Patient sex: M
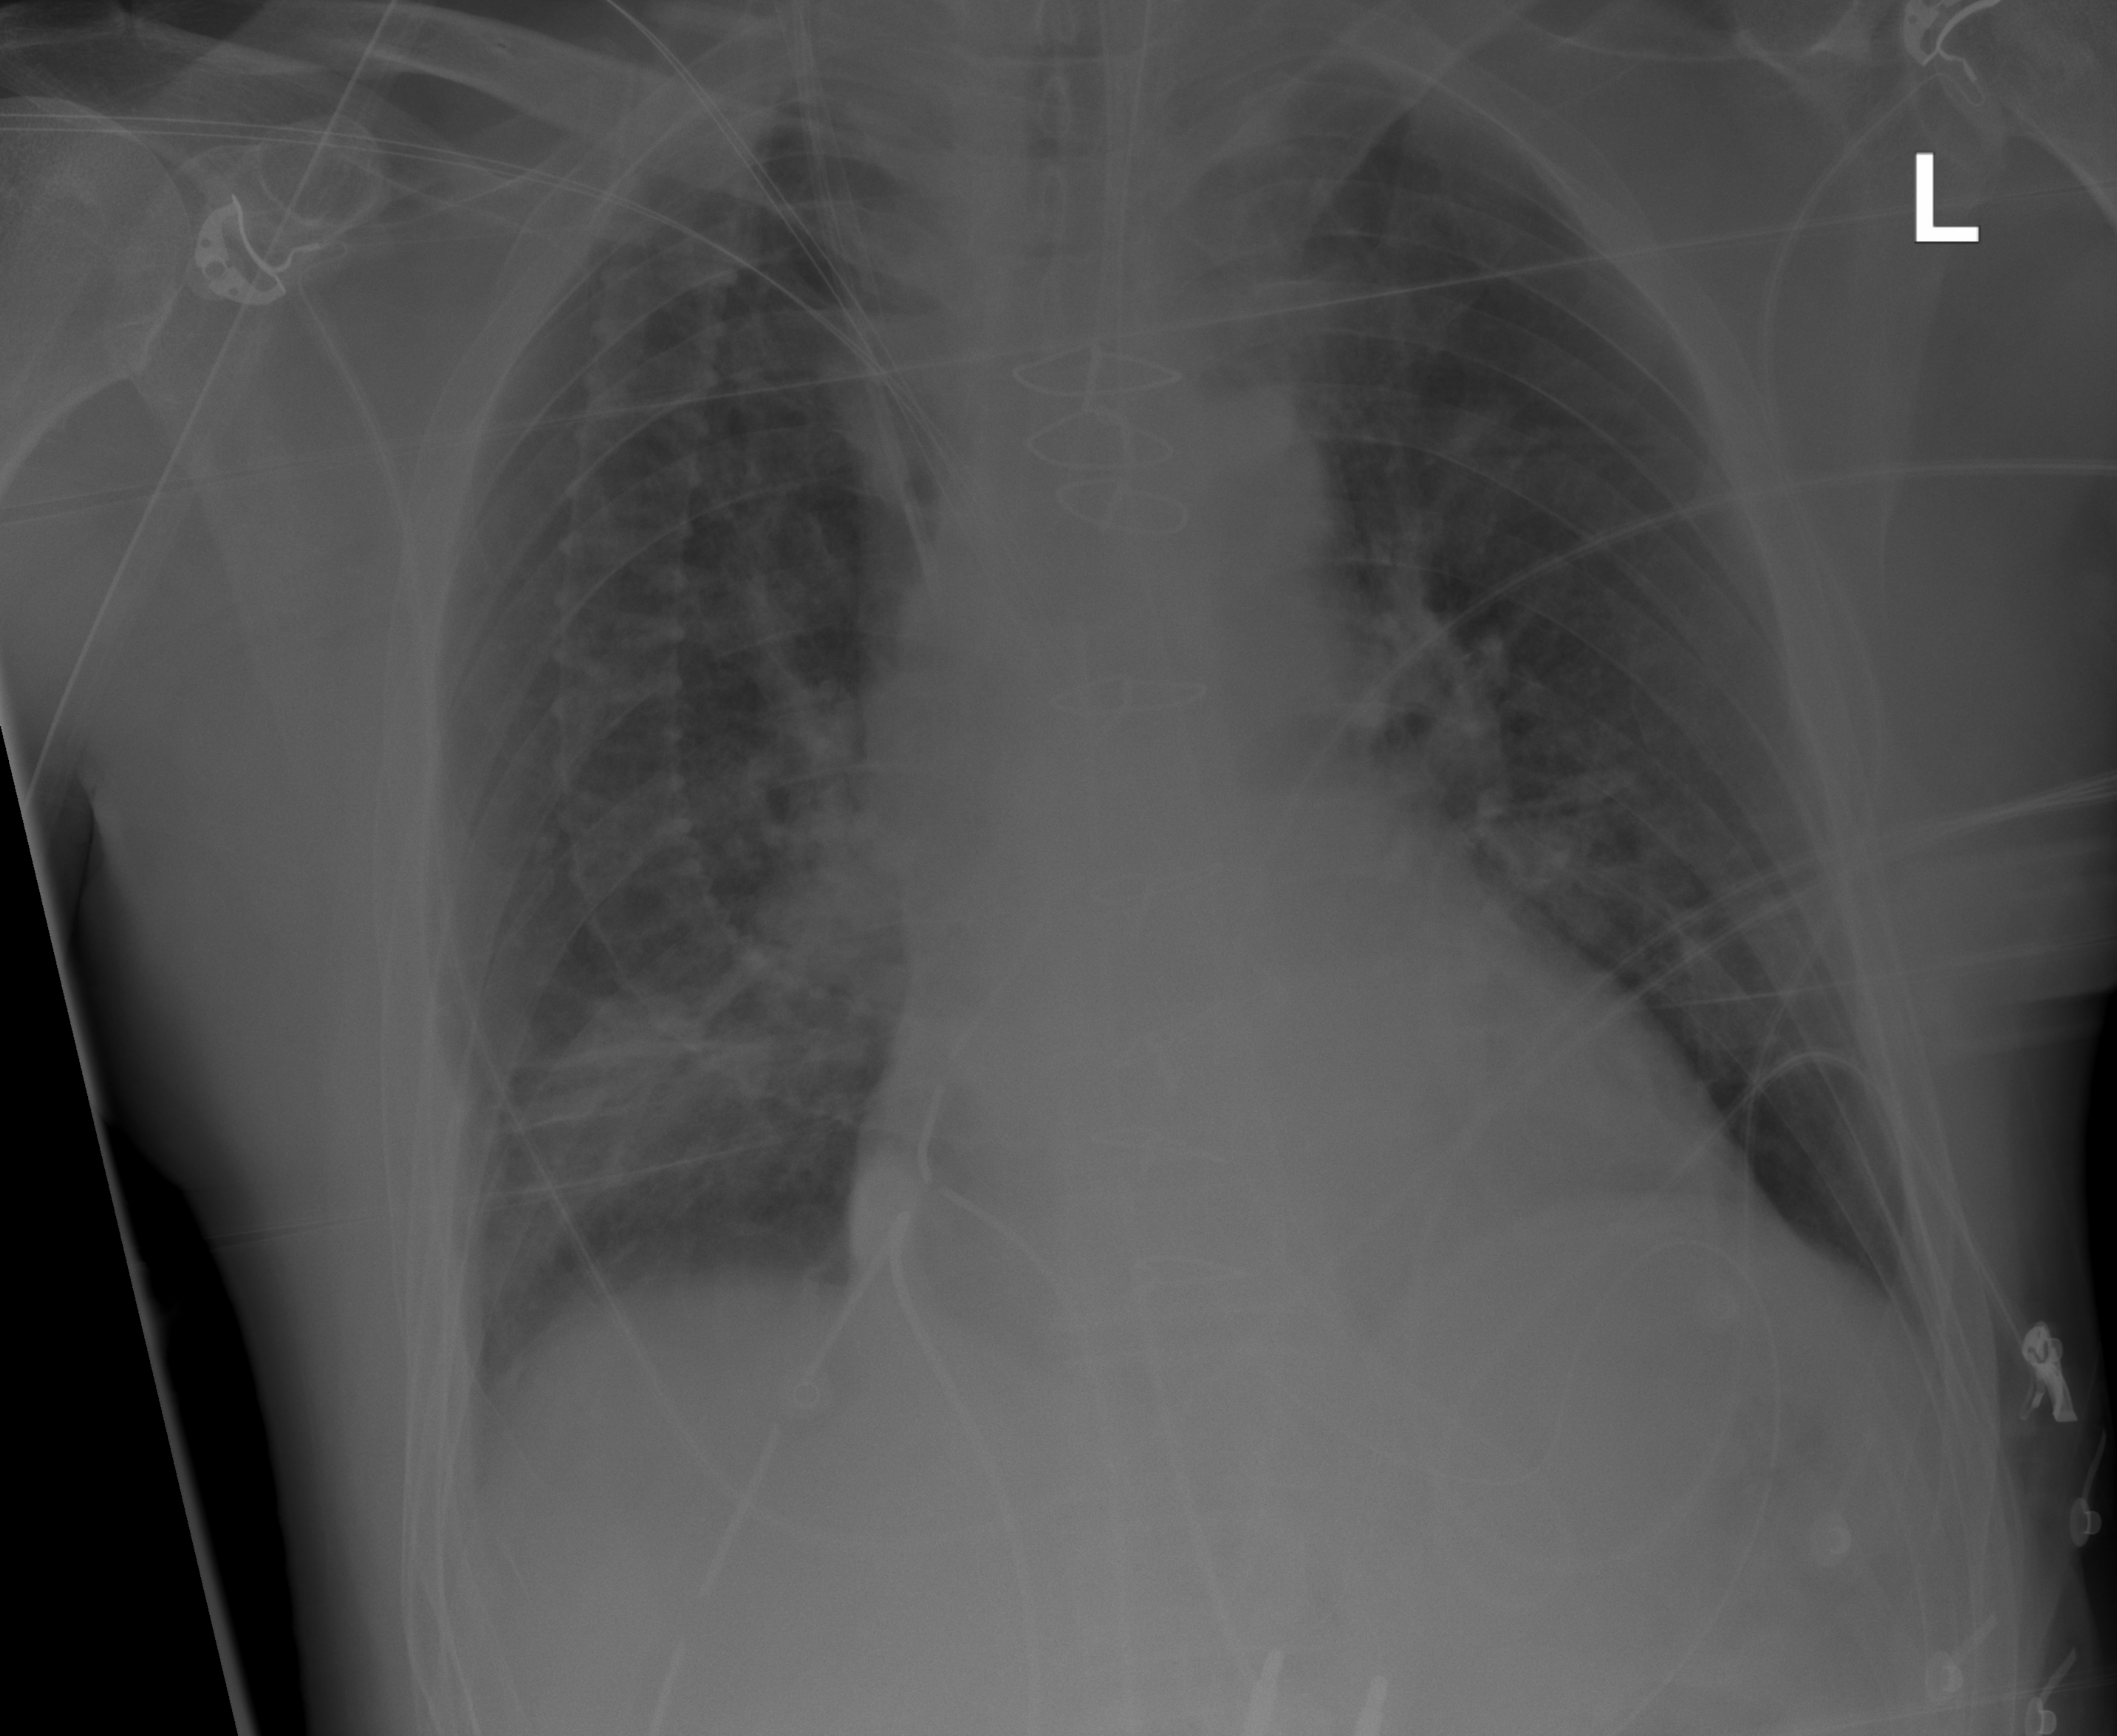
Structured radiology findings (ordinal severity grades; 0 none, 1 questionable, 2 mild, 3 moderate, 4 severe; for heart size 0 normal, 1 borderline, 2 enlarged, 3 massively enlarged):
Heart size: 2
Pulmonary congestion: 2
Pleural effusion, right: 1
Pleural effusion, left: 0
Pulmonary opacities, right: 0
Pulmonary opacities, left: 0
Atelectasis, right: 2
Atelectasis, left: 0